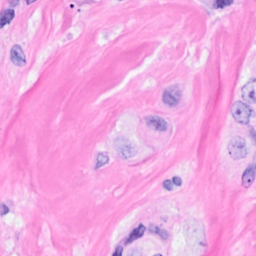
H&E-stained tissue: Breast